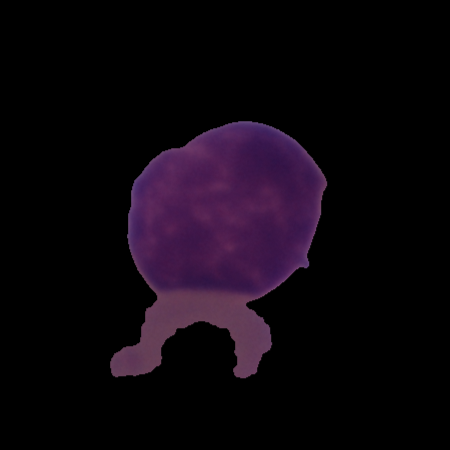
Label: healthy